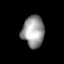
Tissue: lung
Cell type: Fibroblasts
Senescence score: 0.5866
Nuclear area (px): 686
Mean DAPI intensity: 152.614